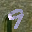
Label: 9